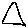
Label: triangle